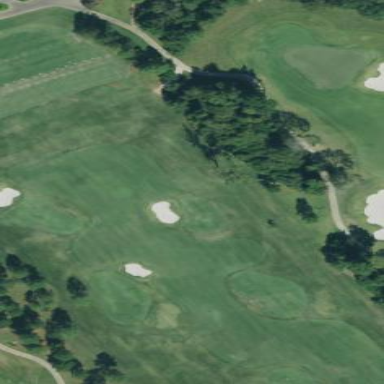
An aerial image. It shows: Grassy area designated for driving range golf.